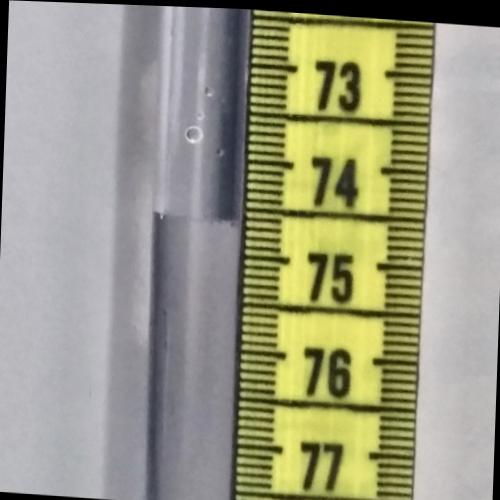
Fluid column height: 74.6 cm